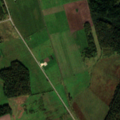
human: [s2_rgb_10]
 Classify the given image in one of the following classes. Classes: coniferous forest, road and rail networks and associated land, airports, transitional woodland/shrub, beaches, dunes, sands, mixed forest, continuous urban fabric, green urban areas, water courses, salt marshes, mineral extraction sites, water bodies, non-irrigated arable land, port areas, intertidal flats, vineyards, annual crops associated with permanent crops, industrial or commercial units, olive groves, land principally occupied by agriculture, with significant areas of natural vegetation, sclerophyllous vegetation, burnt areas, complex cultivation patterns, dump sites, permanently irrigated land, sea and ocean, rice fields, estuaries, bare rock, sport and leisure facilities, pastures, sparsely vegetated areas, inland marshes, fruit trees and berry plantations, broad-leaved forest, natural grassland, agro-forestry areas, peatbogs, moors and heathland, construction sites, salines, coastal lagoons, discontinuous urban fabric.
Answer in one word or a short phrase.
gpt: non-irrigated arable land, pastures, land principally occupied by agriculture, with significant areas of natural vegetation, broad-leaved forest, coniferous forest